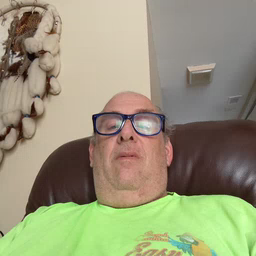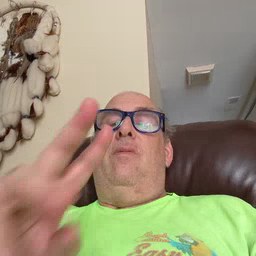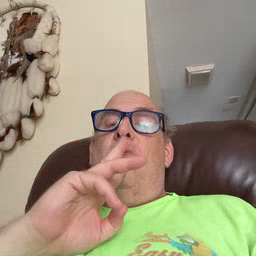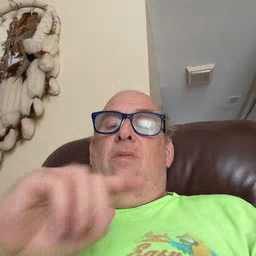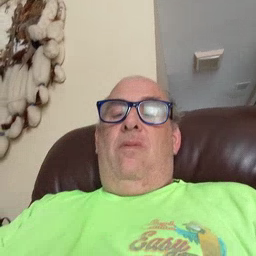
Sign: water